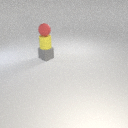
small yellow rubber cylinder below small red rubber sphere